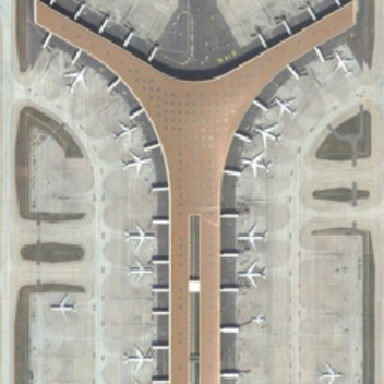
There is a y-shaped berthing building in the airport .